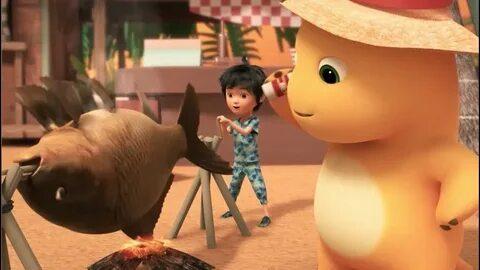
Label: nailong